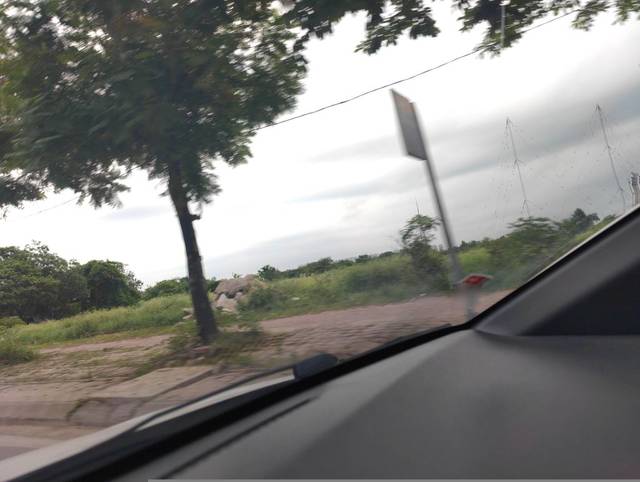
Region: Vietnam
Coordinates: 20.999, 105.781